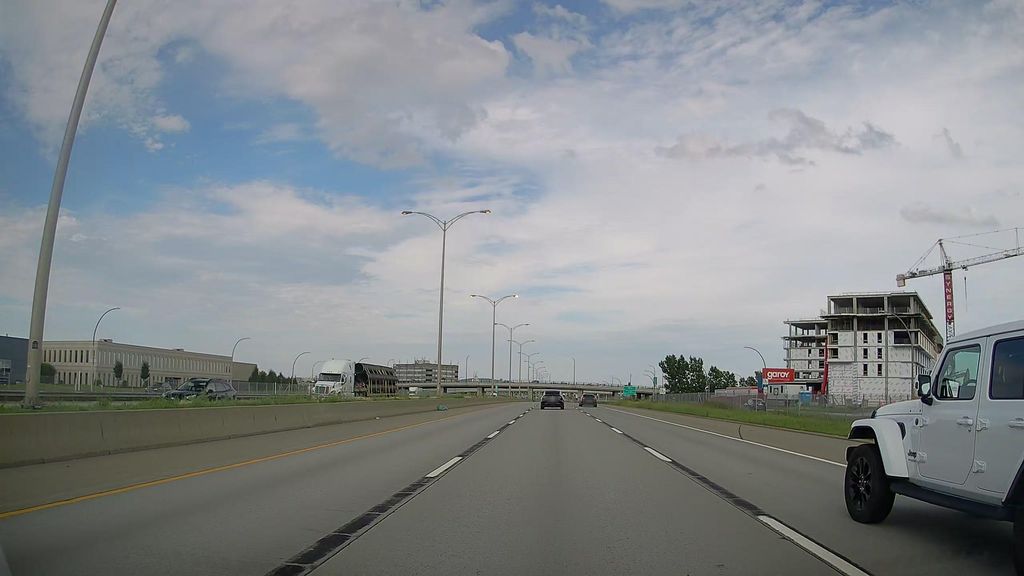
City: montreal